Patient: sex F, age 55
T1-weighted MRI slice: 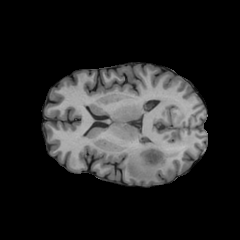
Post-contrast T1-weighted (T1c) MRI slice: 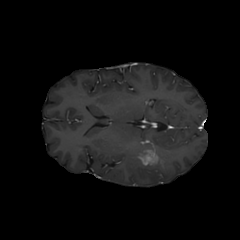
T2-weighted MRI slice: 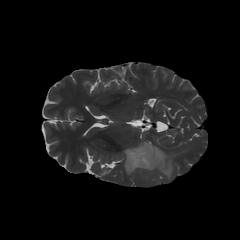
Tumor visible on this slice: yes
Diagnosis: Glioblastoma, IDH-wildtype
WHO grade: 4